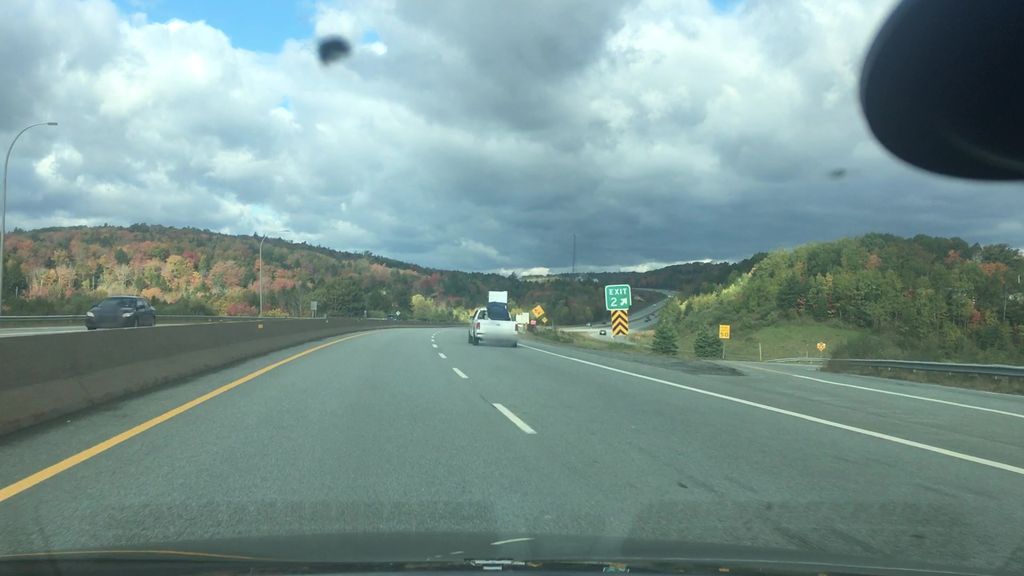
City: halifax